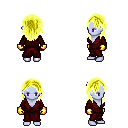
a pixel art fantasy rpg character, female body template, dark elf, purple skin, red robe, gold greaves, gold long hairstyle, gold gloves, four views (front, back, left, right), 2x2 character sprite sheet, small pixel art, hard edges, no anti-aliasing